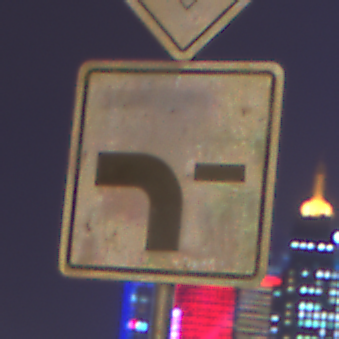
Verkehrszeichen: VerlaufVorfahrtsstrasse6
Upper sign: Vorfahrtsstrasse
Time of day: Night
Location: Outdoor (Urban)
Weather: PartlyCloudy
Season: NotSpecified
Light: Natural